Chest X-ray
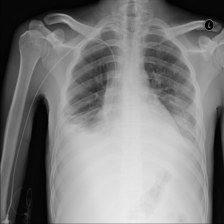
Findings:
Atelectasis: negative
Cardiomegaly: negative
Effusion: negative
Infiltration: negative
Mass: negative
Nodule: negative
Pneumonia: negative
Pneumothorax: negative
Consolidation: negative
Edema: negative
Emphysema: negative
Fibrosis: negative
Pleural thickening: negative
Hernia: negative